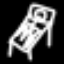
Label: bed